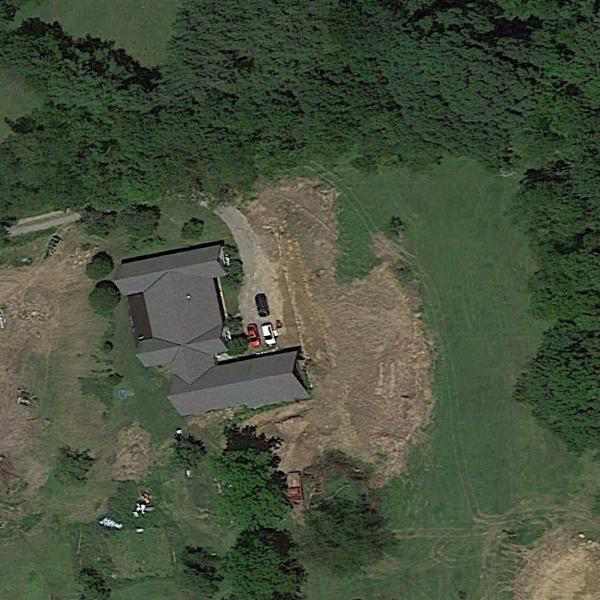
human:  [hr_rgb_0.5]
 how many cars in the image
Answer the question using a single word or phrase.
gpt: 3